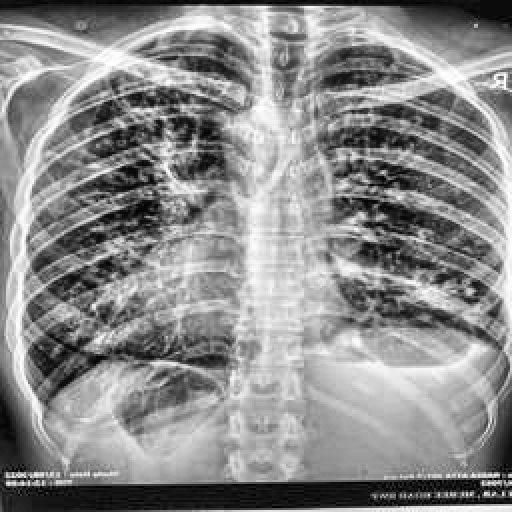
Finding: TUBERCULOSIS